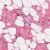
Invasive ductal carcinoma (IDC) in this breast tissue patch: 0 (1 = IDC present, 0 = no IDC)